七年级 · 代数
如图, 边长为 $a, b$ 的长方形, 它的周长为 14 , 面积为 10 ,求下列各式的值:
(1) $a^{2} b+a b^{2}$;
(2) $a^{2}+b^{2}+a b$

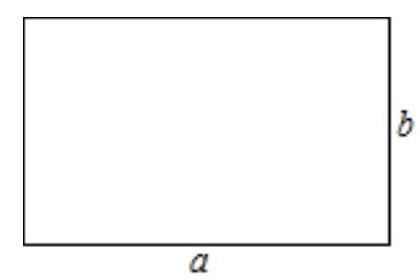
答案: 【答案】解: $\because$ 边长为 $a, b$ 的长方形, 它的周长为 14 , 面积为 10

$\therefore a+b=\frac{14}{2}=7, a b=10$

(1) $a^{2} b+a b^{2}=a b(a+b)=70$;

(2) $\because a^{2}+b^{2}=(a+b)^{2}-2 a b=7^{2}-2 \times 10=29$,

$\therefore a^{2}+b^{2}+a b=29+10=39$.

【解析】本题考查代数式求值, 因式分解的运用, 根据已知条件, 得出 $a+b$ 及 $a b$ 的值,

(1)利用提取公因式法分解因式得出答案;

(2)利用完全平方公式得出 $a^{2}+b^{2}$, 进而求 $a^{2}+b^{2}+a b$ 即可.